Question: I have a UITableView as shown in the attached image. I use a UIImageView in the custom cell of the UITableView and I rotate to some degrees. The images in the UIImageView are fit according to their size. The problem is, some of the images are overlapped on the view of next cell. Though the UIImageView exceeds the boundary of the cell, I do not want the image to be overlapped. Someone help me to come out of this problem. Thanks in advance.
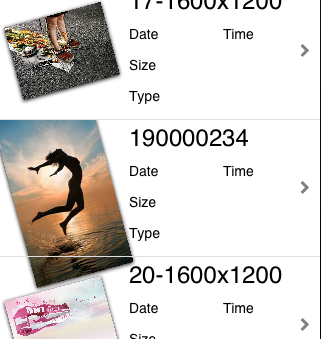
Answer: Set the property 'masksToBounds: YES' for the 'UIImageView'.